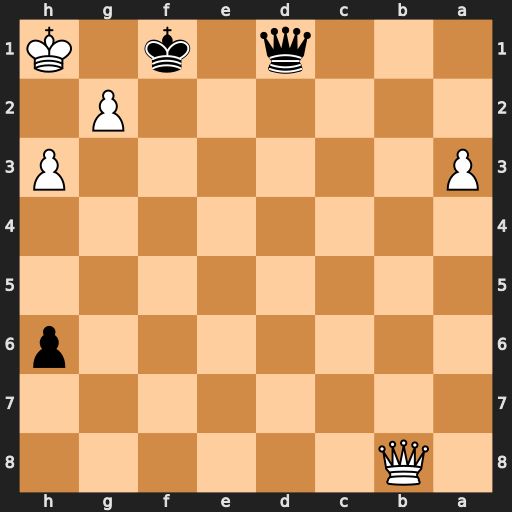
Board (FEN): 1Q6/8/7p/8/8/P6P/6P1/3q1k1K
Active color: b
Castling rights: -
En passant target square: -
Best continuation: Kf2+ Kh2 Qg1#